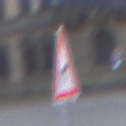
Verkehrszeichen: KurveRechts
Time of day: MorningAfternoon
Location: Outdoor (Urban)
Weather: PartlyCloudy
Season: NotSpecified
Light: Natural